Field crop: maize
Growth stage: 2
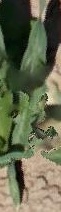
Species: maize